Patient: sex M, age 48
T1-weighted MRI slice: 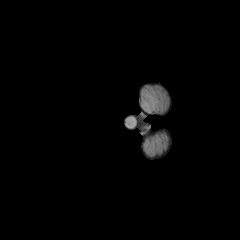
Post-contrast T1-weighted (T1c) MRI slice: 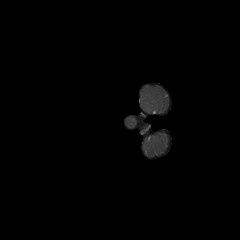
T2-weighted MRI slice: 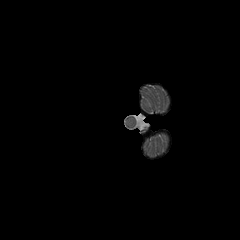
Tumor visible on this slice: no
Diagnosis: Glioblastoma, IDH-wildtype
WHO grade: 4